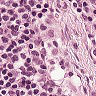
Metastatic tissue present: no